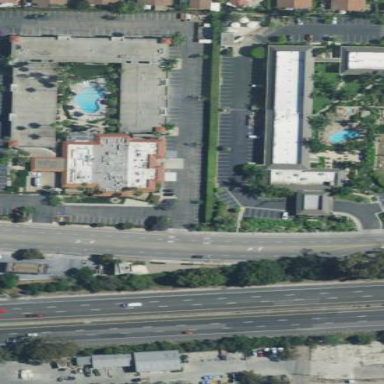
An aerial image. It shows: Commercial area featuring hotel.